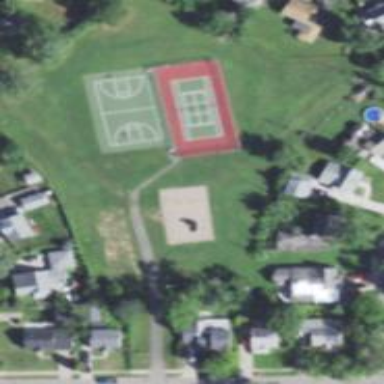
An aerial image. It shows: Playground area for leisure activities on the land.